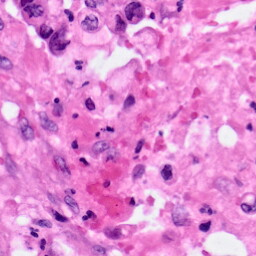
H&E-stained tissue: Pancreatic